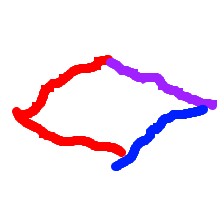
Shape: rhombus